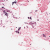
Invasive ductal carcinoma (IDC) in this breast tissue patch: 0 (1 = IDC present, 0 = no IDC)